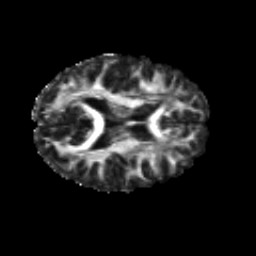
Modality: FA
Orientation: axial
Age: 18
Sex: female
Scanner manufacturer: siemens
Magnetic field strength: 3 T
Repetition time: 8.8 s
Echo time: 0.085 s